Aerial crown-view tile of a tropical tree (Barro Colorado Island, Panama), acquired 20250124:
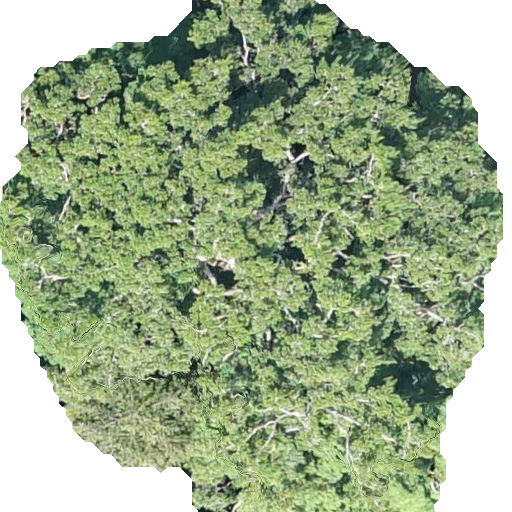
Species: Brosimum alicastrum
GBIF accepted scientific name: Brosimum alicastrum
Crown area: 308.992 m²